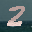
Label: 2